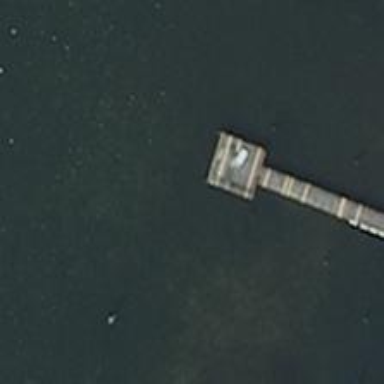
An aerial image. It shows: Man-made pier.